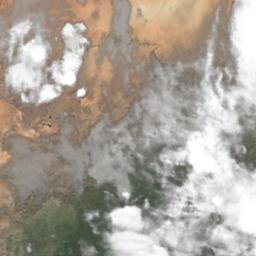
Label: cloud